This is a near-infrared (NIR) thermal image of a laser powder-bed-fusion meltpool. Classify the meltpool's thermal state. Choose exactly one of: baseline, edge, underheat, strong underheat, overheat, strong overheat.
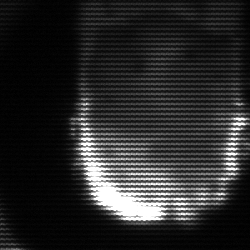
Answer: baseline